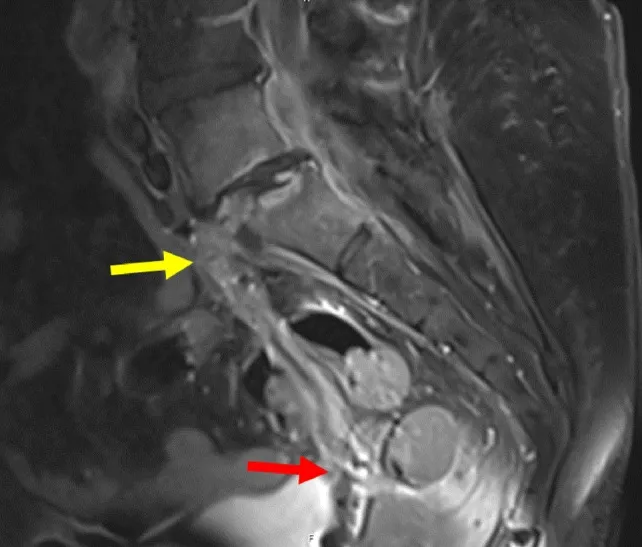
Sagittal contrast MRI in T1 weighting: Pre-operative MRI showing an epidural collection behind the vertebral body of L5 and within the L5-S1 disk (yellow arrow), fistulising into the vagina (red arrow).
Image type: radiology (mri)